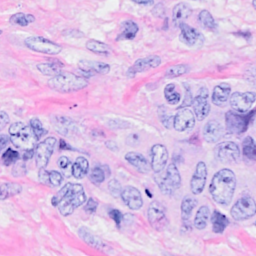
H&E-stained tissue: Breast